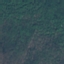
Land use / land cover: Forest